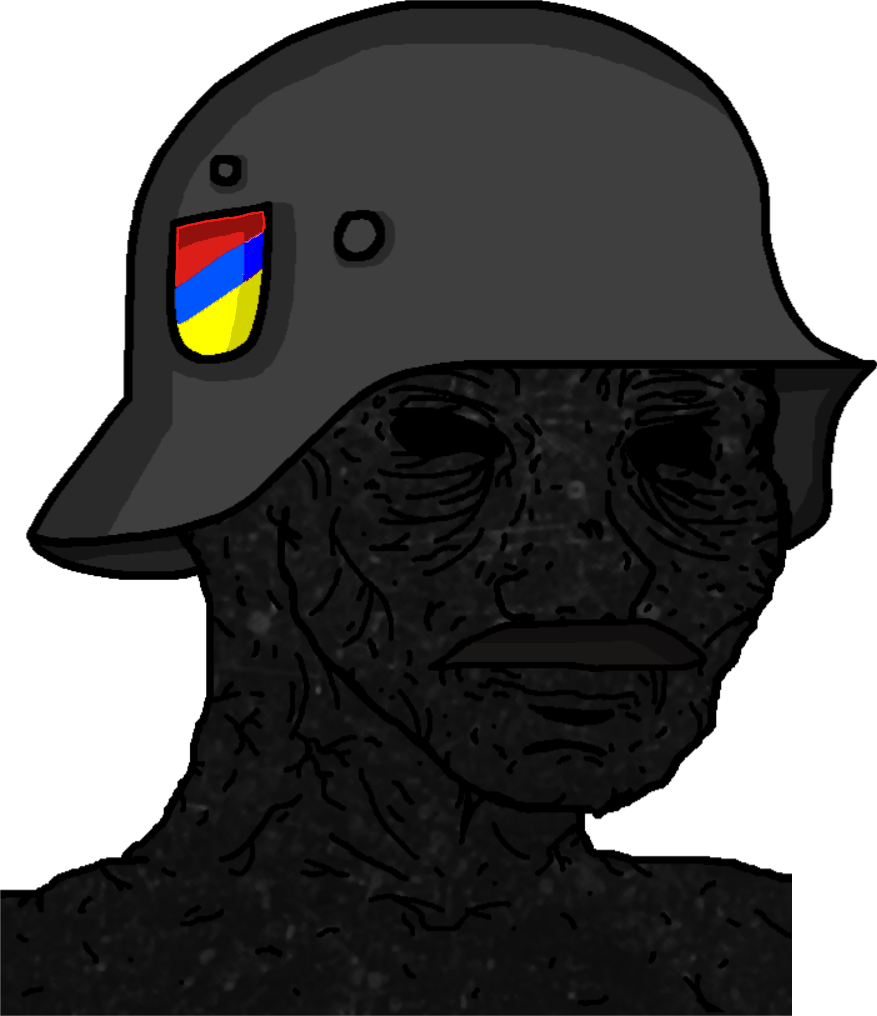
Label: 5_Blobjak